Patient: sex F, age 41
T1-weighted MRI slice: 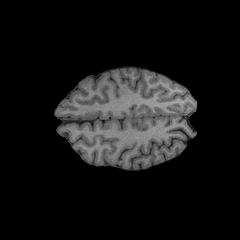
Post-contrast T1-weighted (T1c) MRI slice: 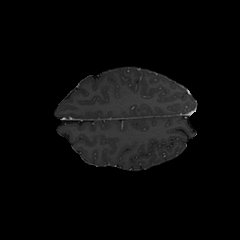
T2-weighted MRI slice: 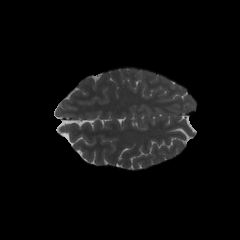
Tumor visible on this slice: no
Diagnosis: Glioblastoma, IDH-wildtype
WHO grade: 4